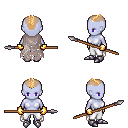
a pixel art fantasy rpg character, female body template, dark elf, purple skin, gray tattered cape, white pants, light blonde short mohawk hairstyle, gold gloves, metal boots, spear, four views (front, back, left, right), 2x2 character sprite sheet, small pixel art, hard edges, no anti-aliasing